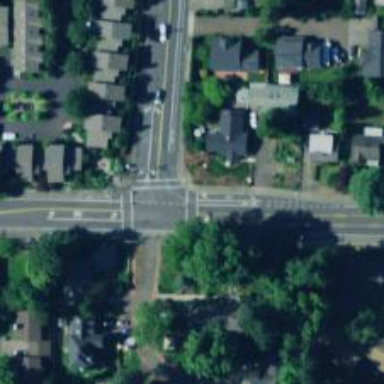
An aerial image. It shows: Solid stop line on the road marking.